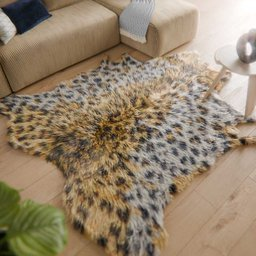
Label: decoration